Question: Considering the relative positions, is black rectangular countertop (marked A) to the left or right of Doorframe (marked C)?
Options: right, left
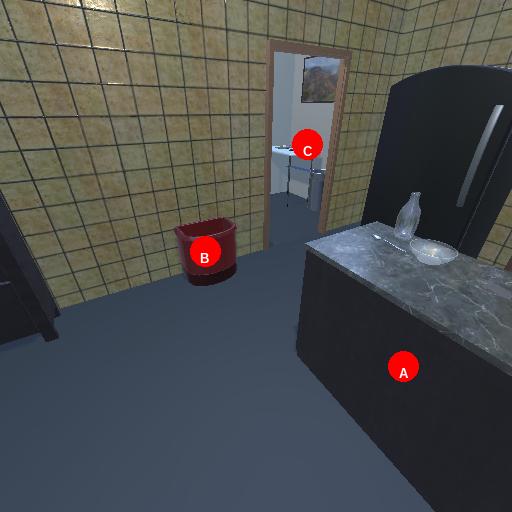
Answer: right